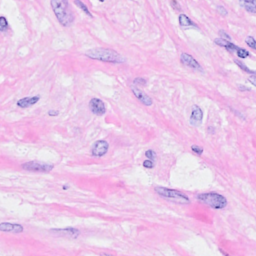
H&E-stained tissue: Breast